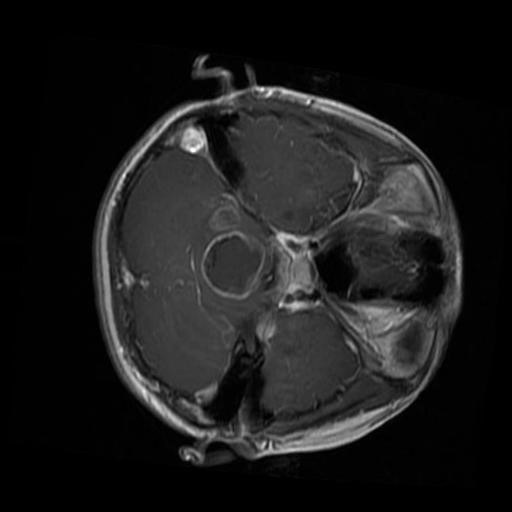
Label: brain_glioma